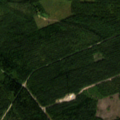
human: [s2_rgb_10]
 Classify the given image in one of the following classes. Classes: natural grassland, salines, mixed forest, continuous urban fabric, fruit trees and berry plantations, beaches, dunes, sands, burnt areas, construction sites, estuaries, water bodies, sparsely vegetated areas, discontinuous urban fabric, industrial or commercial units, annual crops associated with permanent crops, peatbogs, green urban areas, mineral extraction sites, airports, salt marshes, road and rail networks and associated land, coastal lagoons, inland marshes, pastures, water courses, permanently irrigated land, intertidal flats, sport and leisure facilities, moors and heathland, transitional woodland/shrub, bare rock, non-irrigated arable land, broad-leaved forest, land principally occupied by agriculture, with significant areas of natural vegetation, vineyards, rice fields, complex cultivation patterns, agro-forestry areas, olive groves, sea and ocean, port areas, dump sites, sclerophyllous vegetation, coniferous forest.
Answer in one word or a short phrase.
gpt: coniferous forest, mixed forest